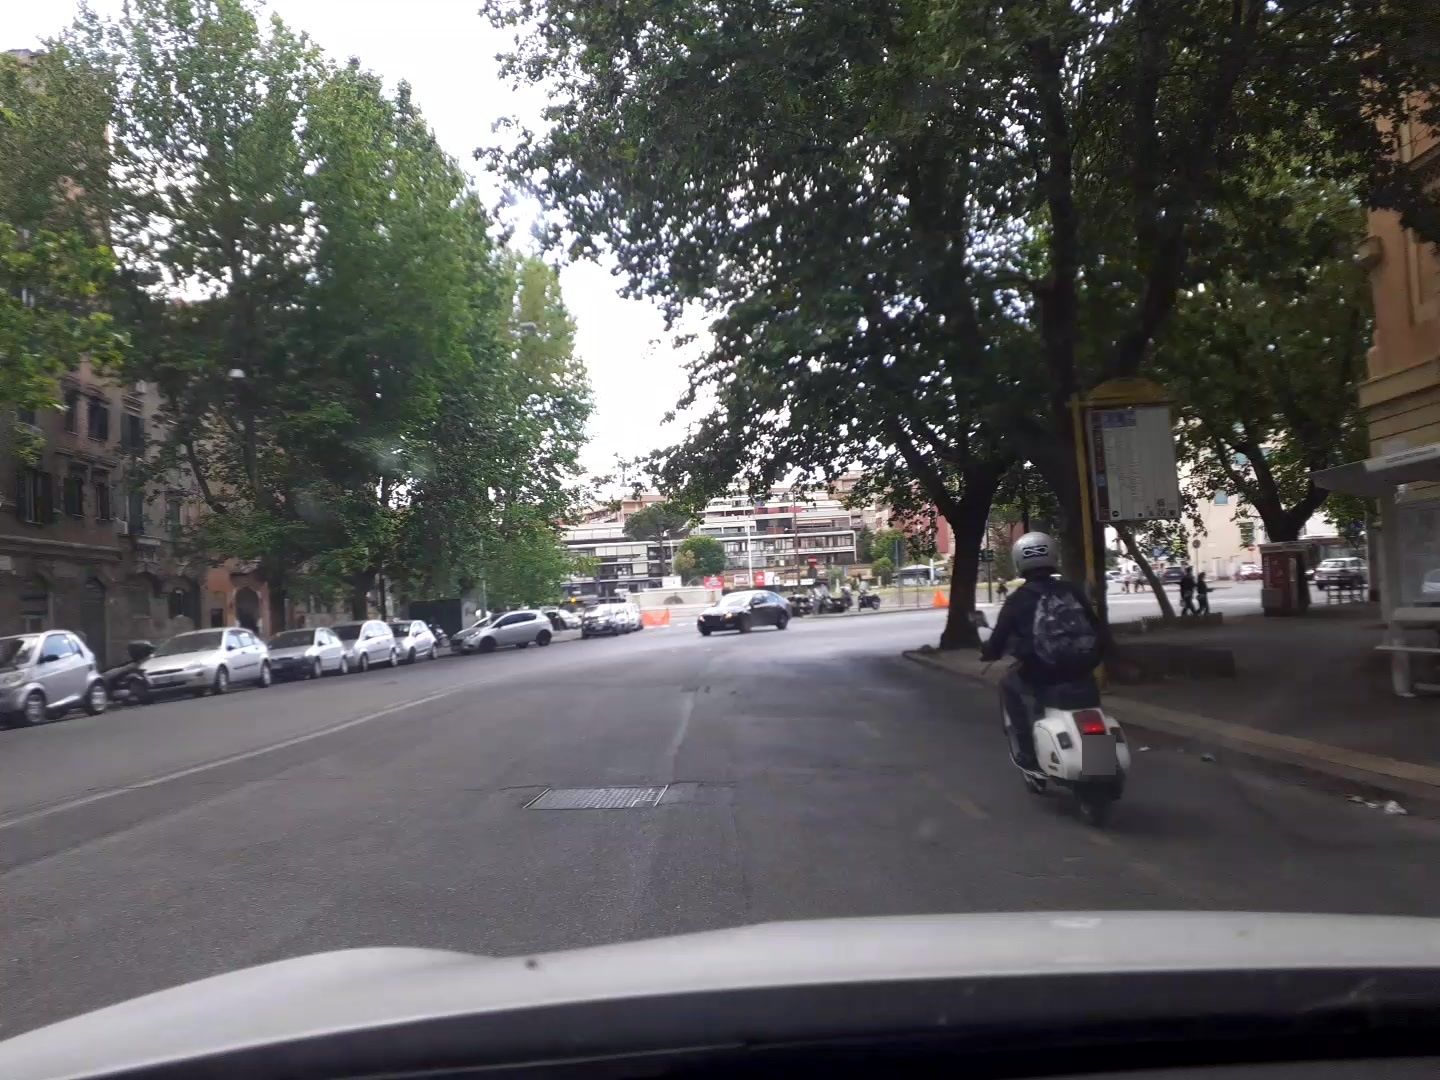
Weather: cloudy
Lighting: day
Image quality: good
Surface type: driving surface
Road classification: crossing
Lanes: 4
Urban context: urban centre
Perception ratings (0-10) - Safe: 8.06, Lively: 8.75, Beautiful: 8.07, Boring: 3.47, Depressing: 2, Wealthy: 4.99